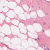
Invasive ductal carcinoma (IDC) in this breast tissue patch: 0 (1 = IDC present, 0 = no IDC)